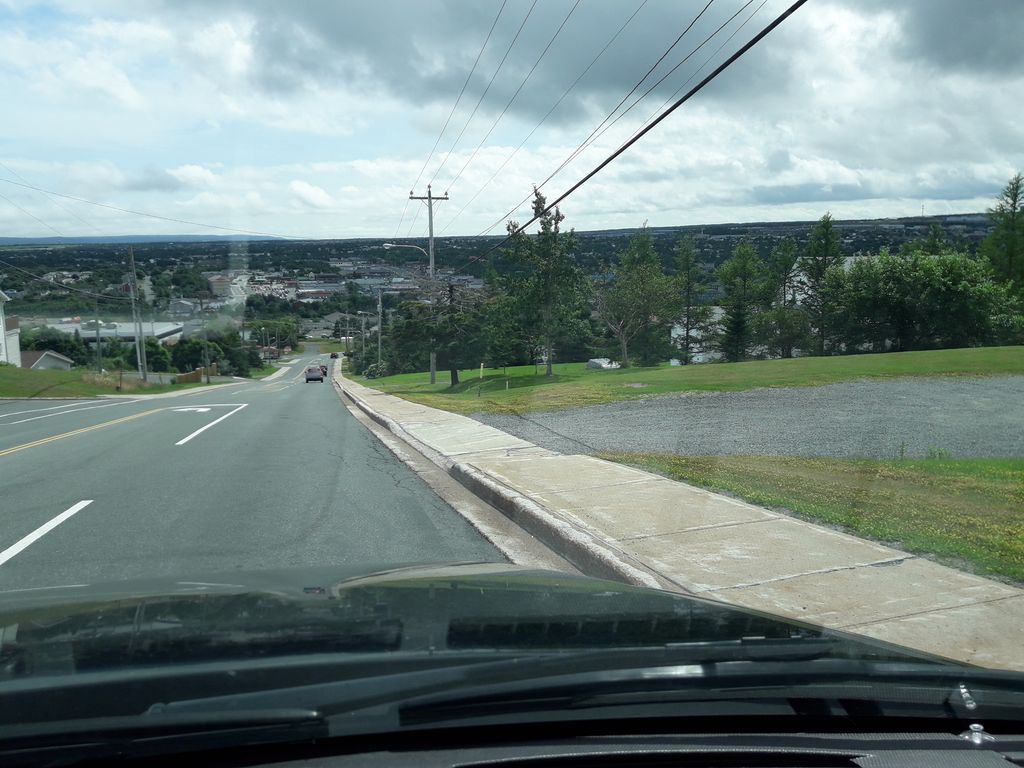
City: st_johns